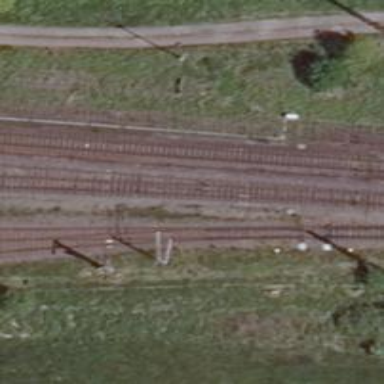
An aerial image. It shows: Railway signal.